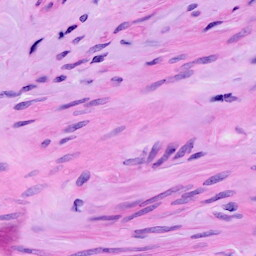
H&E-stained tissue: Ovarian